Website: macys
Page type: cross-sells
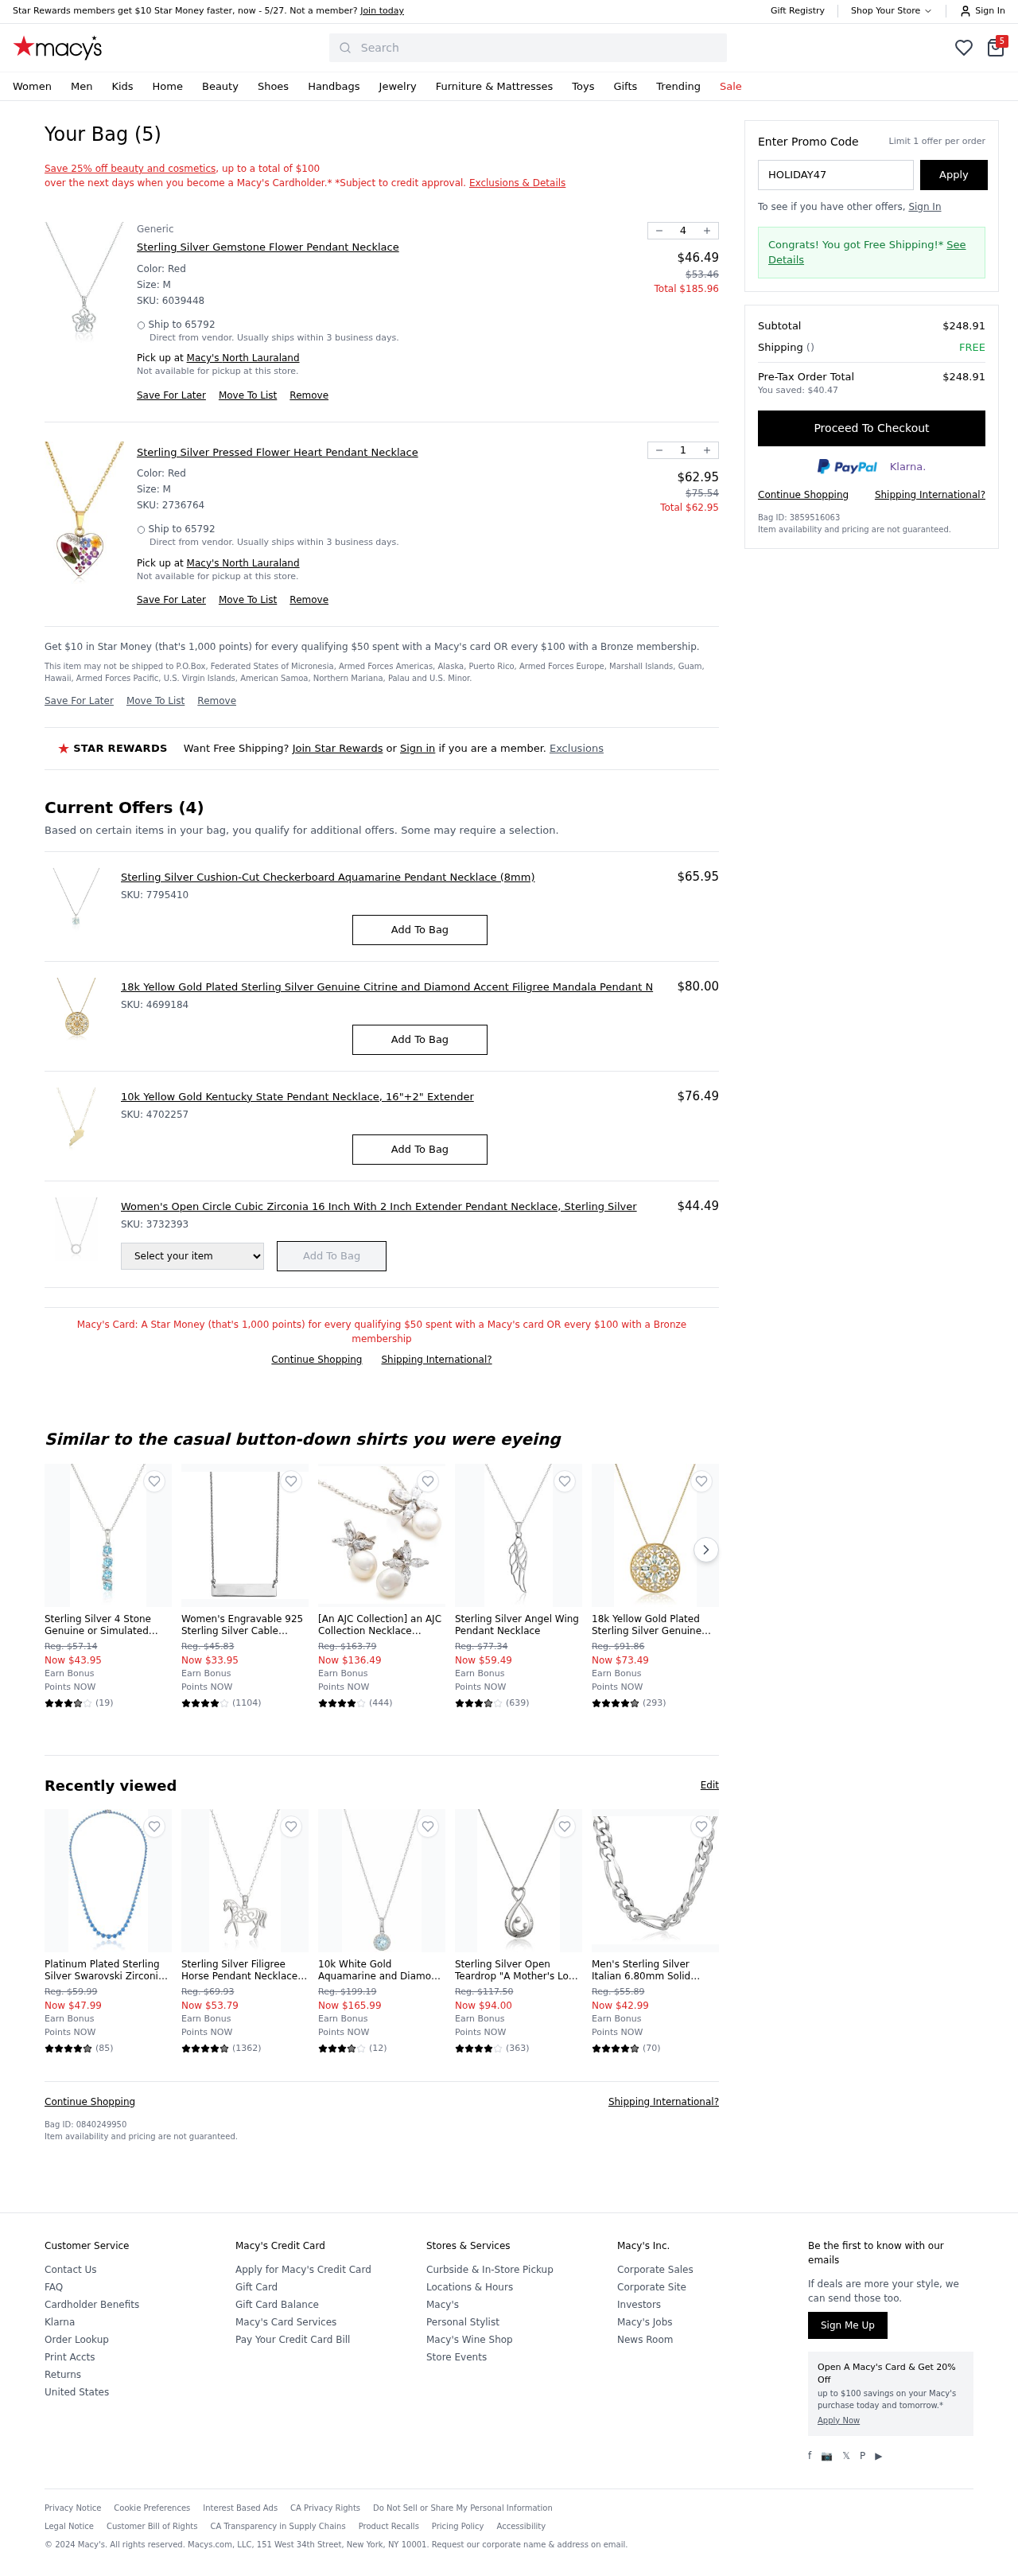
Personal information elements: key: PII_CITY
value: North Lauraland
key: PII_POSTCODE
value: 65792
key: PII_PROMO_CODE
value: HOLIDAY47
Product elements: key: PRODUCT10_NAME
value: Platinum Plated Sterling Silver Swarovski Zirconia Artic Blue Round-Cut Graduated Riviera Necklace,
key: PRODUCT10_NUM_RATINGS
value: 85
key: PRODUCT10_PRICE
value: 47.99
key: PRODUCT10_RATING
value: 4.7
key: PRODUCT11_NAME
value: Sterling Silver Filigree Horse Pendant Necklace, 18"
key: PRODUCT11_NUM_RATINGS
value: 1362
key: PRODUCT11_PRICE
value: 53.79
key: PRODUCT11_RATING
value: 4.7
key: PRODUCT12_NAME
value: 10k White Gold Aquamarine and Diamond Accent Pendant Necklace
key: PRODUCT12_NUM_RATINGS
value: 12
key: PRODUCT12_PRICE
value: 165.99
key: PRODUCT12_RATING
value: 3.7
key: PRODUCT13_NAME
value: Sterling Silver Open Teardrop "A Mother's Love is Forever" Pendant Necklace, 18"
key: PRODUCT13_NUM_RATINGS
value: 363
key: PRODUCT13_PRICE
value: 94
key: PRODUCT13_RATING
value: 4.2
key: PRODUCT14_NAME
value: Men's Sterling Silver Italian 6.80mm Solid Figaro Link-Chain Necklace, 22"
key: PRODUCT14_NUM_RATINGS
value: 70
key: PRODUCT14_PRICE
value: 42.99
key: PRODUCT14_RATING
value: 4.7
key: PRODUCT15_NAME
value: Sterling Silver Cushion-Cut Checkerboard Aquamarine Pendant Necklace (8mm)
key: PRODUCT15_PRICE
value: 65.95
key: PRODUCT16_NAME
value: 10k Yellow Gold Kentucky State Pendant Necklace, 16"+2" Extender
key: PRODUCT16_PRICE
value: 76.49
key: PRODUCT1_BRAND
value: Generic
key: PRODUCT1_NAME
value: Sterling Silver Gemstone Flower Pendant Necklace
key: PRODUCT1_PRICE
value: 46.49
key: PRODUCT1_QUANTITY
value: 4
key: PRODUCT2_NAME
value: Sterling Silver Pressed Flower Heart Pendant Necklace
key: PRODUCT2_PRICE
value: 62.95
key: PRODUCT2_QUANTITY
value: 1
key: PRODUCT3_NAME
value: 18k Yellow Gold Plated Sterling Silver Genuine Citrine and Diamond Accent Filigree Mandala Pendant N
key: PRODUCT3_PRICE
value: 80
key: PRODUCT4_NAME
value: Women's Open Circle Cubic Zirconia 16 Inch With 2 Inch Extender Pendant Necklace, Sterling Silver
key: PRODUCT4_PRICE
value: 44.49
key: PRODUCT5_NAME
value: Sterling Silver 4 Stone Genuine or Simulated Gemstone Pendant Necklace 46cm
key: PRODUCT5_NUM_RATINGS
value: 19
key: PRODUCT5_PRICE
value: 43.95
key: PRODUCT5_RATING
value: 3.9
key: PRODUCT6_NAME
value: Women's Engravable 925 Sterling Silver Cable Chain Necklace with 7X28MM Polished I.D. Bar, Size 0
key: PRODUCT6_NUM_RATINGS
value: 1104
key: PRODUCT6_PRICE
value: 33.95
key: PRODUCT6_RATING
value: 4.2
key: PRODUCT7_NAME
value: [An AJC Collection] an AJC Collection Necklace Platinum coating Freshwater Pearl Pendant & Earrings
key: PRODUCT7_NUM_RATINGS
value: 444
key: PRODUCT7_PRICE
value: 136.49
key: PRODUCT7_RATING
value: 4
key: PRODUCT8_NAME
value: Sterling Silver Angel Wing Pendant Necklace
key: PRODUCT8_NUM_RATINGS
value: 639
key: PRODUCT8_PRICE
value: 59.49
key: PRODUCT8_RATING
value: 3.6
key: PRODUCT9_NAME
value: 18k Yellow Gold Plated Sterling Silver Genuine Sky Blue Topaz and Diamond Accent Filigree Mandala Pe
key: PRODUCT9_NUM_RATINGS
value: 293
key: PRODUCT9_PRICE
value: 73.49
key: PRODUCT9_RATING
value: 4.6
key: PRODUCT1_SKU
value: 6039448
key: PRODUCT1_ORIGINAL_PRICE
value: $53.46
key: PRODUCT1_TOTAL
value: $185.96
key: PRODUCT2_SKU
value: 2736764
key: PRODUCT2_ORIGINAL_PRICE
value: $75.54
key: PRODUCT2_TOTAL
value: $62.95
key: PRODUCT15_SKU
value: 7795410
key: PRODUCT3_SKU
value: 4699184
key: PRODUCT16_SKU
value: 4702257
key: PRODUCT4_SKU
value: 3732393
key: PRODUCT5_ORIGINAL_PRICE
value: Reg. $57.14
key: PRODUCT6_ORIGINAL_PRICE
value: Reg. $45.83
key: PRODUCT7_ORIGINAL_PRICE
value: Reg. $163.79
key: PRODUCT8_ORIGINAL_PRICE
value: Reg. $77.34
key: PRODUCT9_ORIGINAL_PRICE
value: Reg. $91.86
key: PRODUCT10_ORIGINAL_PRICE
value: Reg. $59.99
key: PRODUCT11_ORIGINAL_PRICE
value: Reg. $69.93
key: PRODUCT12_ORIGINAL_PRICE
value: Reg. $199.19
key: PRODUCT13_ORIGINAL_PRICE
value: Reg. $117.50
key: PRODUCT14_ORIGINAL_PRICE
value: Reg. $55.89
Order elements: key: ORDER_NUM_ITEMS
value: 5
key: ORDER_SUBTOTAL
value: $248.91
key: ORDER_TOTAL
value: $248.91
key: ORDER_SAVINGS
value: $40.47
Search elements: key: HEADER_SEARCH
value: Search